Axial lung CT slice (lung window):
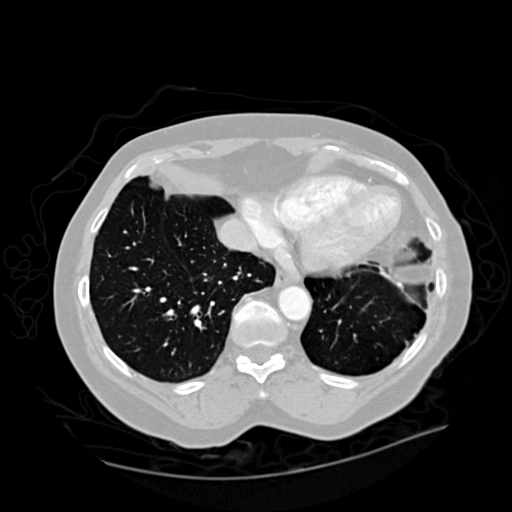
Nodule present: no